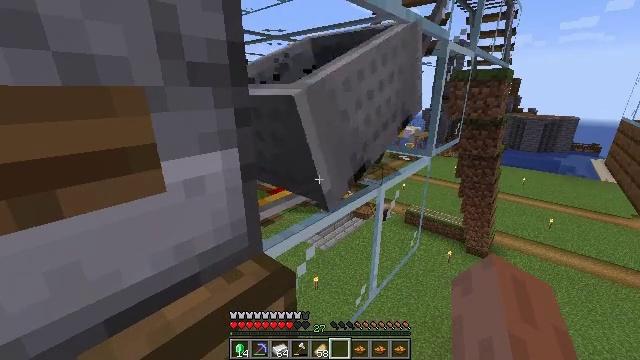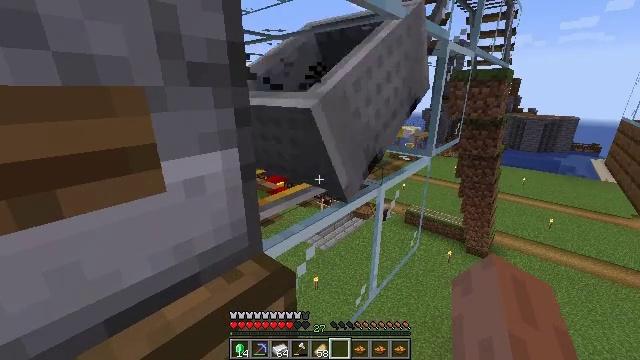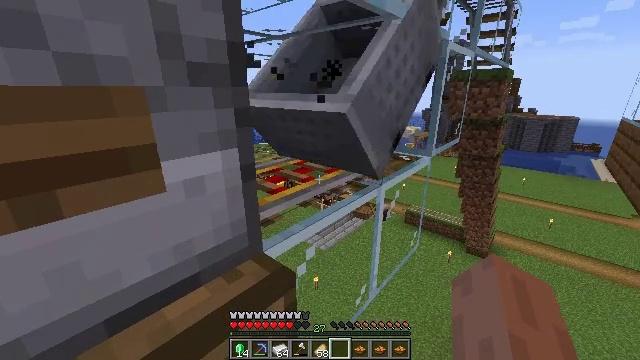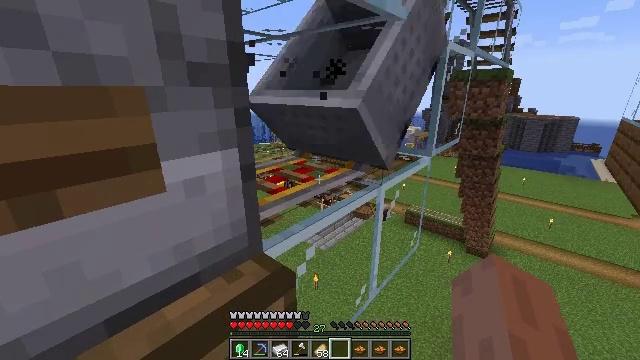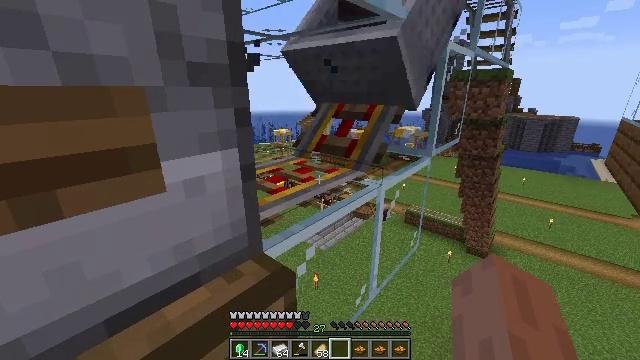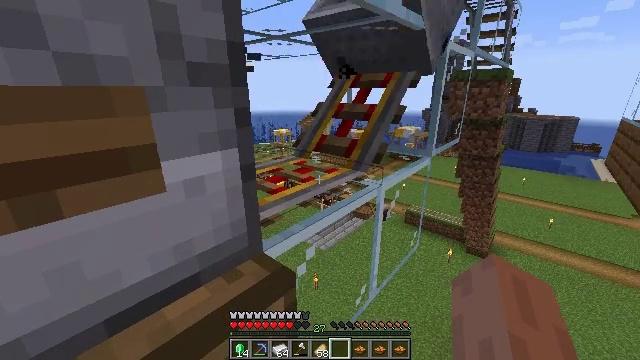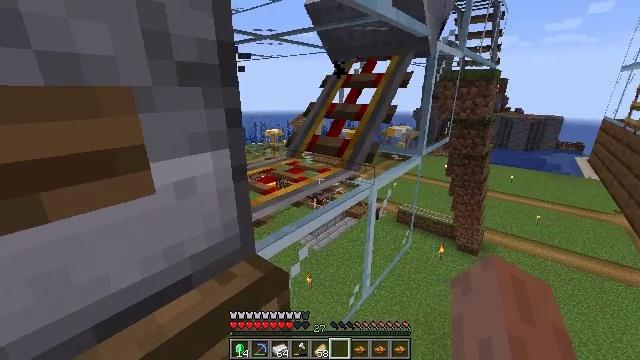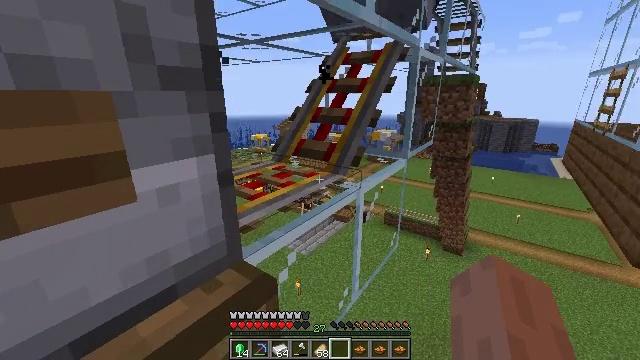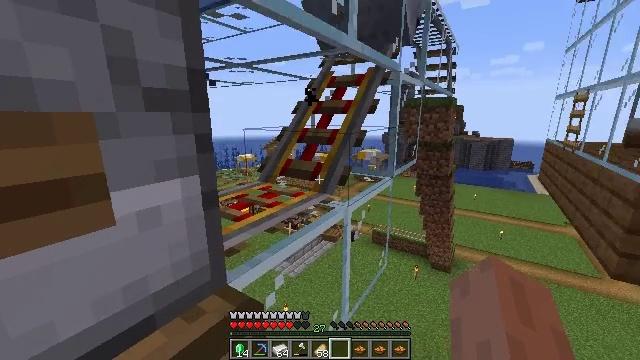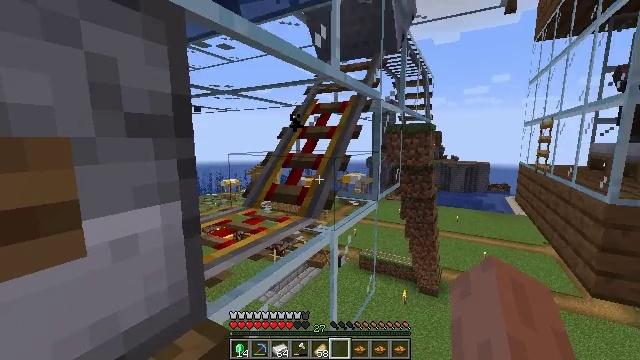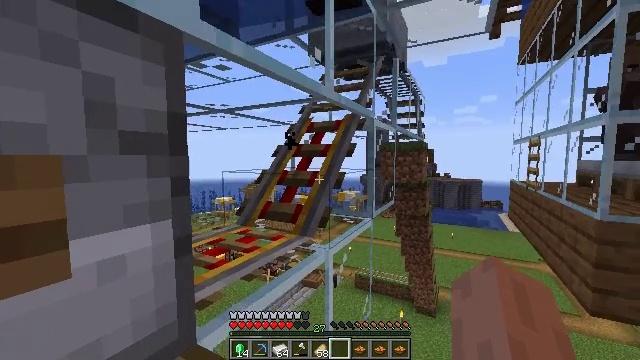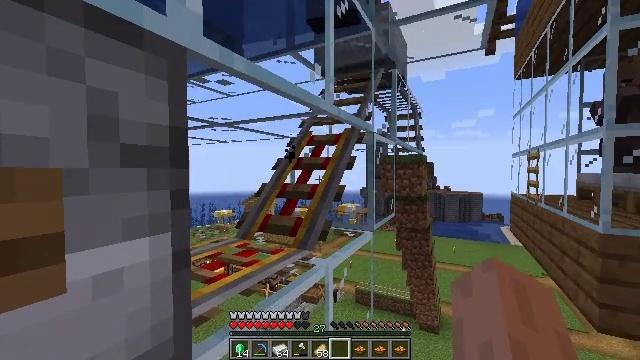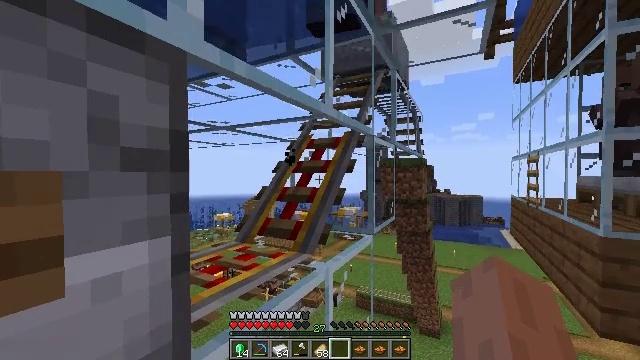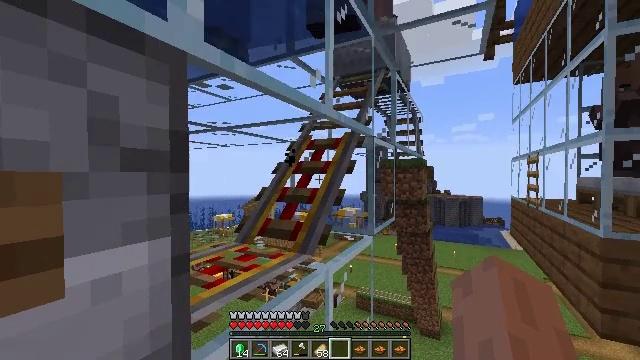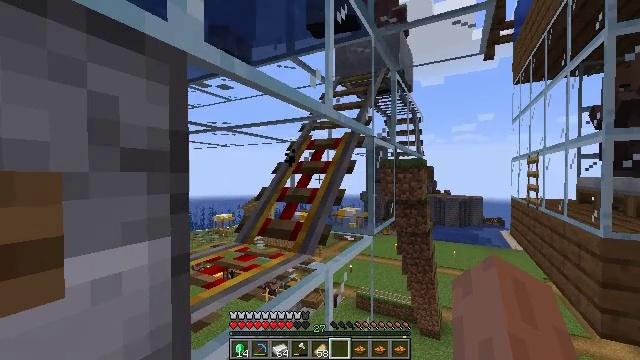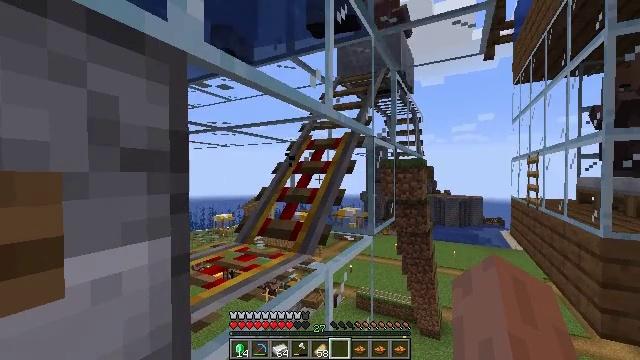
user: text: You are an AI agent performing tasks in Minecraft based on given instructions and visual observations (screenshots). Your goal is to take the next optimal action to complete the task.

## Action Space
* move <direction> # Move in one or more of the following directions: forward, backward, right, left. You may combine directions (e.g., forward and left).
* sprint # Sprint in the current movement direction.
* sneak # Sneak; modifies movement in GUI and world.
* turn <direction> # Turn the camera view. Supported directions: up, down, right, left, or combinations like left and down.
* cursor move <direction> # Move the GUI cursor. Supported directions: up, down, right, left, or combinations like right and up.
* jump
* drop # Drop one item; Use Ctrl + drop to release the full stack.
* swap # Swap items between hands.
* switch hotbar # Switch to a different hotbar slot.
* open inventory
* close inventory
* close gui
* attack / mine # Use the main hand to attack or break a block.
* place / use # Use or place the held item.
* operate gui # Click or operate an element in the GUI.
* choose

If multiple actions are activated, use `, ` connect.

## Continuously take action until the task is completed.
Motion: motion action
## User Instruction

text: Mine the smoker to break it.
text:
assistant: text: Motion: no_op
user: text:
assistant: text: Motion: no_op
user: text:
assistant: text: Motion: no_op
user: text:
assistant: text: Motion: no_op
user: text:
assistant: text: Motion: no_op
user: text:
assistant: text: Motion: turn right
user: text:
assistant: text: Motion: turn right
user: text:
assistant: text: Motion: turn right and up
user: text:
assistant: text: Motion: turn right and up
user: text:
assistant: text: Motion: turn right and up
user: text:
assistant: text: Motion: turn up
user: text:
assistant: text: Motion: no_op
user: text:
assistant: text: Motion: no_op
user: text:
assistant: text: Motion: no_op
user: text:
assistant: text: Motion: no_op
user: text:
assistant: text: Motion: no_op
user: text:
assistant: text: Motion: no_op
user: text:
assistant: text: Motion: no_op
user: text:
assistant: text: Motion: no_op
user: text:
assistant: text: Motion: no_op
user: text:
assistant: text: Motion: no_op
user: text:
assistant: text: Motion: no_op
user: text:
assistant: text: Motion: no_op
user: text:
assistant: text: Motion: no_op
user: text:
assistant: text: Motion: no_op
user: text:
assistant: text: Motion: turn right and down
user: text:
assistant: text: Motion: turn right and down
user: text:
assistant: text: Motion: turn right and down
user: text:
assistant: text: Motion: turn right and down
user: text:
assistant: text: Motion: turn right and down